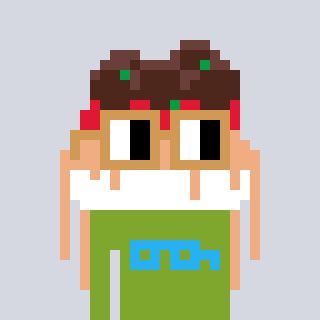
a pixel art character with square brown glasses, a spaghetti-shaped head and a slimegreen-colored body on a cool background